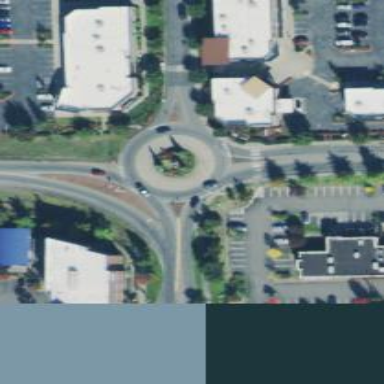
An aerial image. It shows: Secondary road around roundabout.